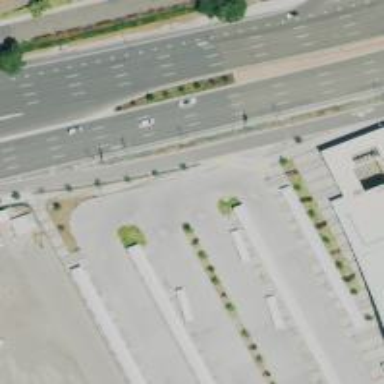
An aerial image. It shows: Separate sidewalk next to busway.